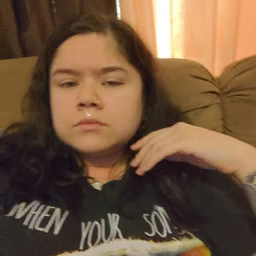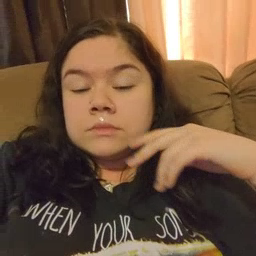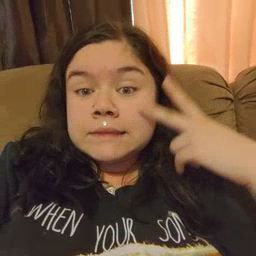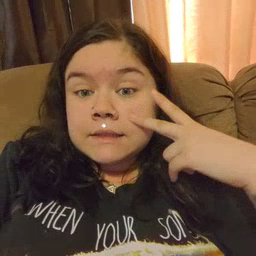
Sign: see